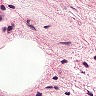
Metastatic tissue present: no